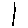
Label: line